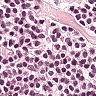
Metastatic tissue present: no